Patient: sex M, age 79
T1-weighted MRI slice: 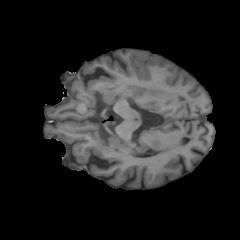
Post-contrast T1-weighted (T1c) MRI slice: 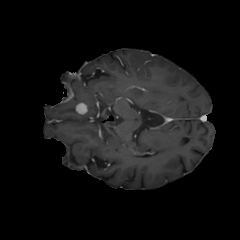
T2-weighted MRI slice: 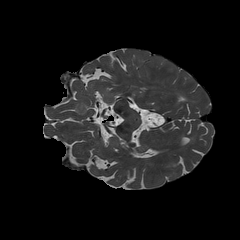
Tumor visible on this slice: no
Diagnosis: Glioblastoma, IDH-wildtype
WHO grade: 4